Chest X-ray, AP view. Patient: 47 years old, sex F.
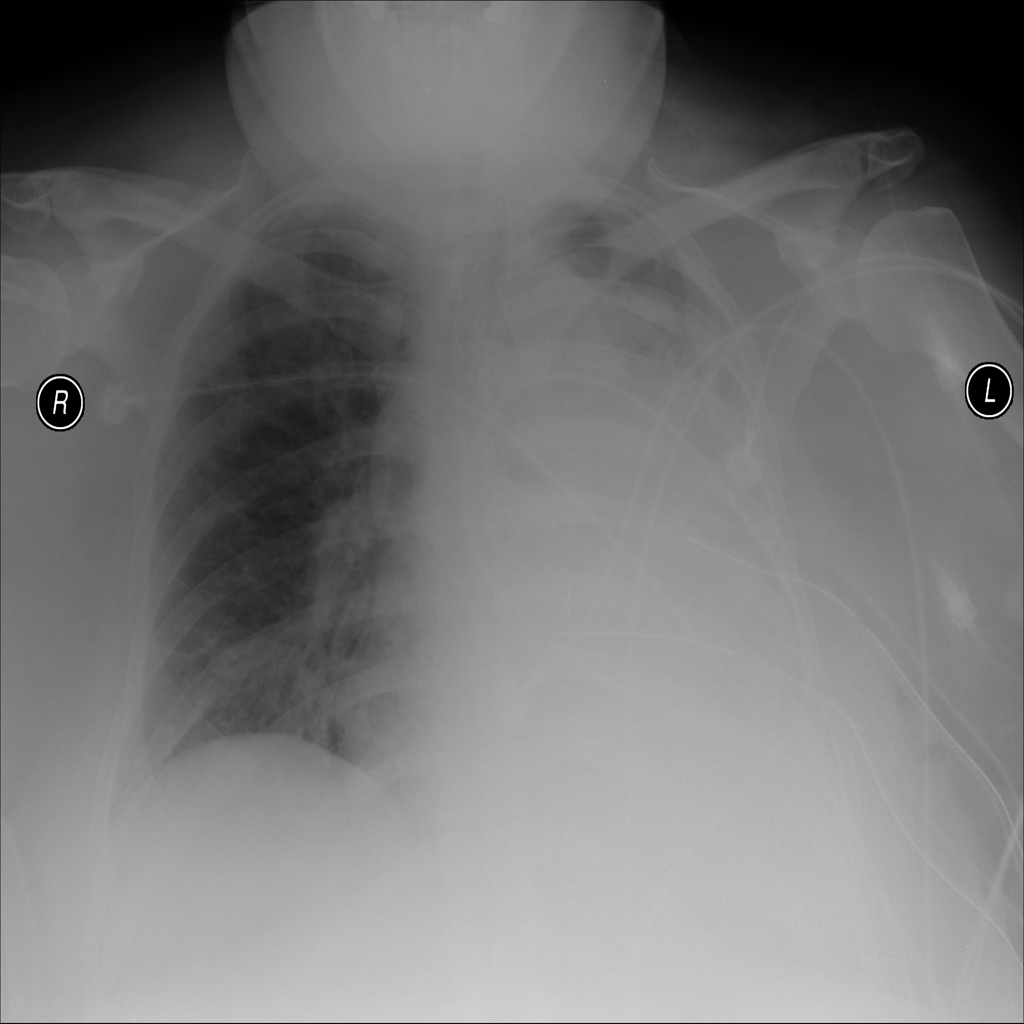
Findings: Atelectasis, Cardiomegaly, Effusion